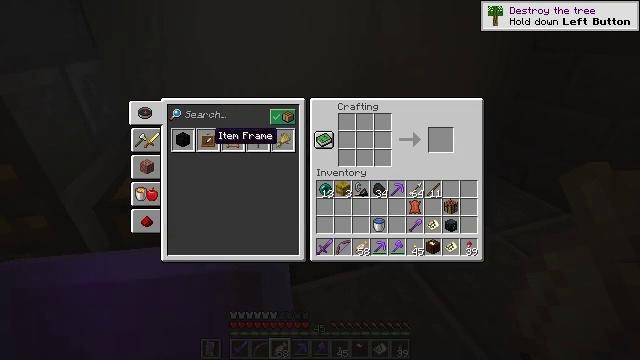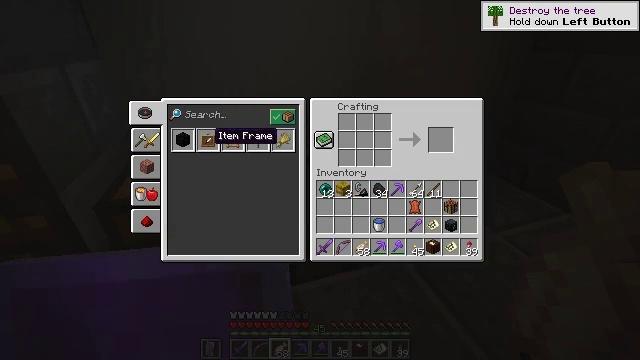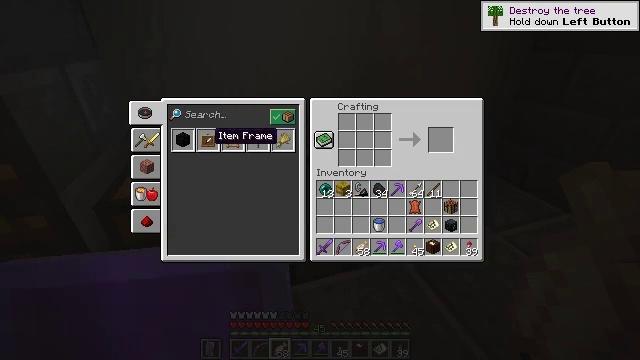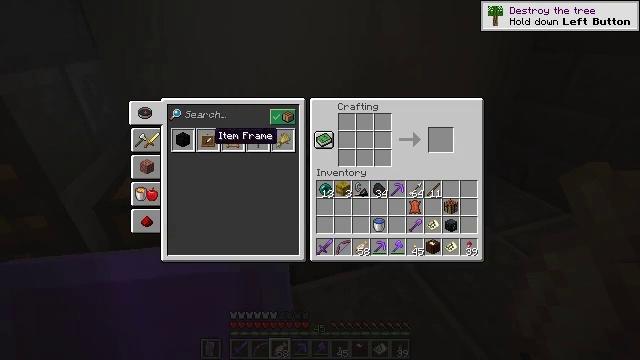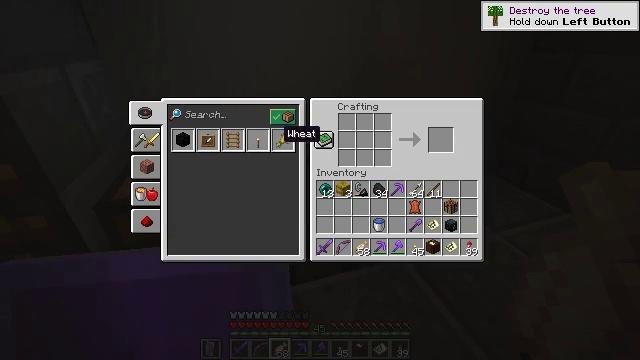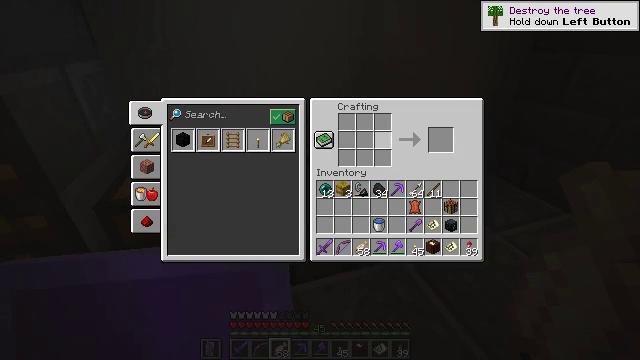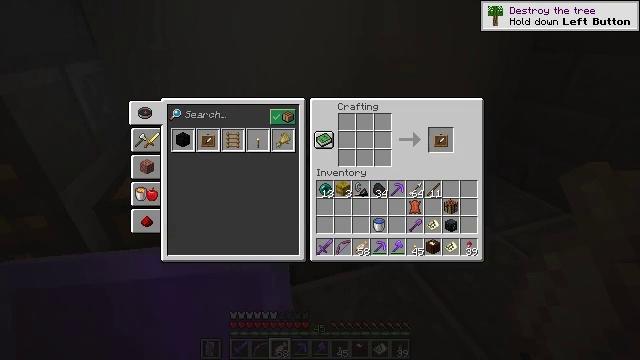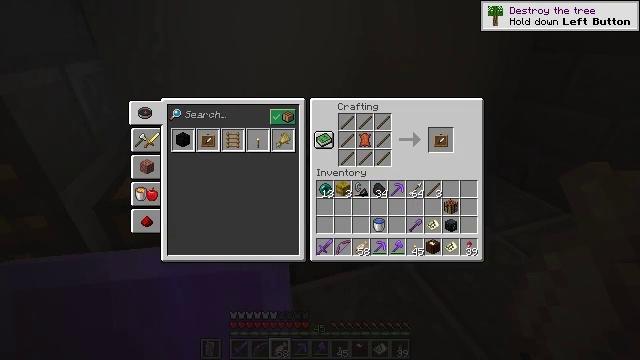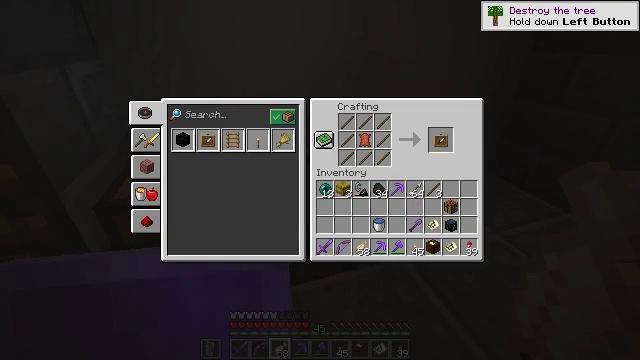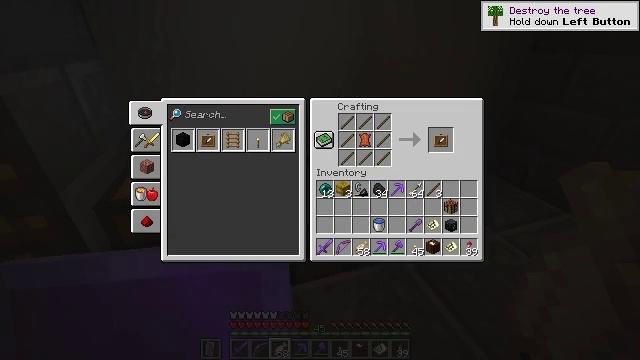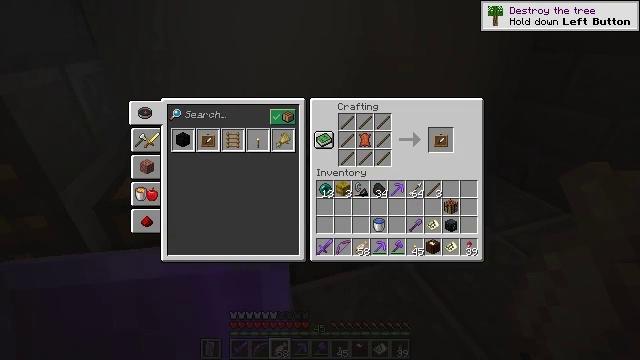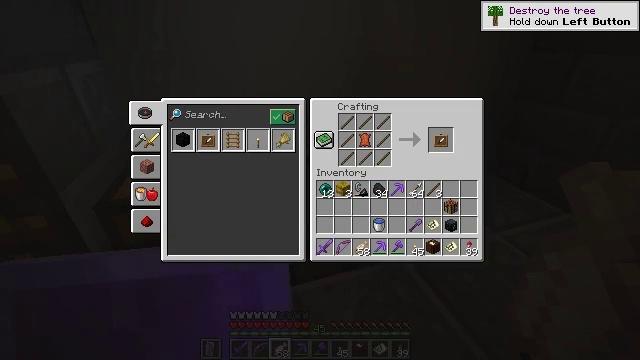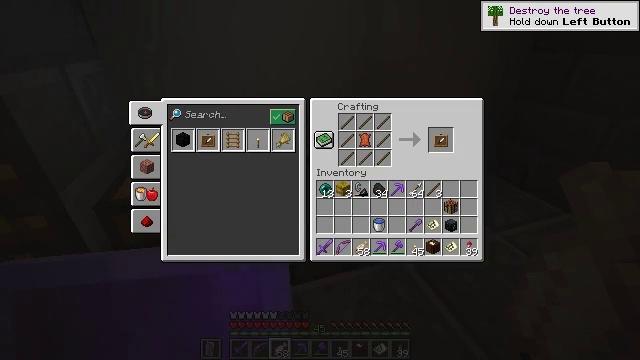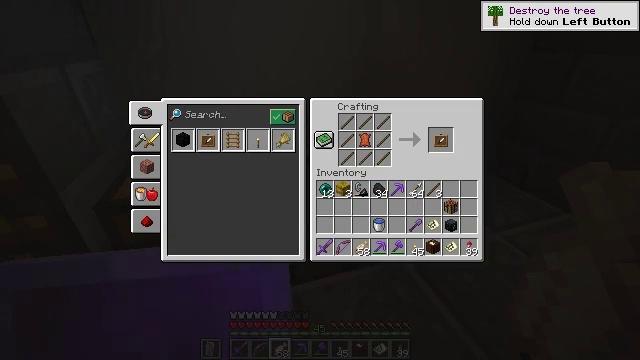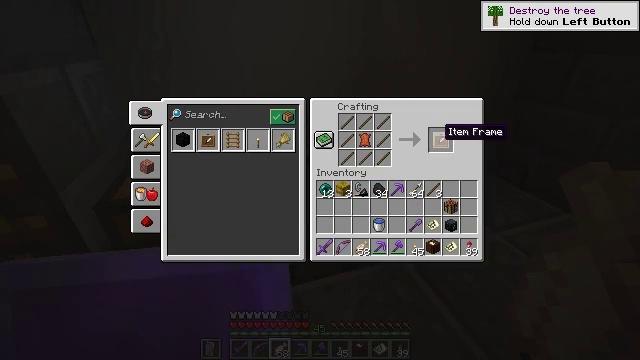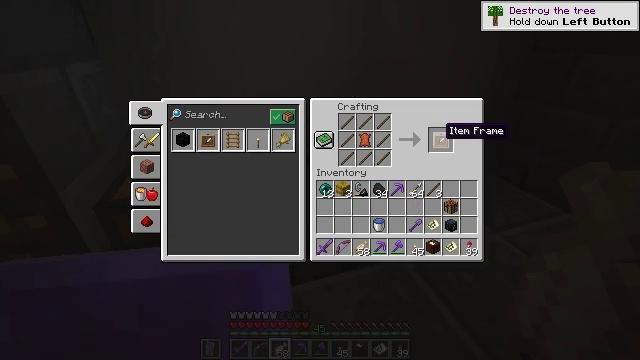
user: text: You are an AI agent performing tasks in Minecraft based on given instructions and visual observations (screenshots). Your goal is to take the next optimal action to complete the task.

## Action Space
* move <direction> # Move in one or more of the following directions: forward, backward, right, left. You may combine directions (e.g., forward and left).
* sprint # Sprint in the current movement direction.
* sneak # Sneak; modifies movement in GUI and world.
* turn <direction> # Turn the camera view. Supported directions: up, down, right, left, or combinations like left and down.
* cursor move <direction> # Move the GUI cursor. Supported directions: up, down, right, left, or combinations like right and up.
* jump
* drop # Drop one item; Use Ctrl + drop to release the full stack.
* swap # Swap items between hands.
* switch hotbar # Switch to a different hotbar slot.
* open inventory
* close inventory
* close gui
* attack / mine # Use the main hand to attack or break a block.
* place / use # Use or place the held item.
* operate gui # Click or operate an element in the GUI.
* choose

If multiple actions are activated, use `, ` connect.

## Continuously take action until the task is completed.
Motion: motion action
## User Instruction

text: Use materials in the crafting table to make an item frame.
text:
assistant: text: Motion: attack / mine
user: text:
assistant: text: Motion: attack / mine
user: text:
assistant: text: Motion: attack / mine
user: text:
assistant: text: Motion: turn right
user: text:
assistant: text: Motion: turn right
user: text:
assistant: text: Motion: turn right
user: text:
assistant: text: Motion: turn right
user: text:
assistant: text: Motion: no_op
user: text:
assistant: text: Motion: no_op
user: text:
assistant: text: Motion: sneak
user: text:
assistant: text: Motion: sneak
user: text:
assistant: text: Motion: sneak
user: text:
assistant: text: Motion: sneak
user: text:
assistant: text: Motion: sneak, turn right
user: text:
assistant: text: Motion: sneak
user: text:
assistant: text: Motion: sneak
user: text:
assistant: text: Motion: sneak
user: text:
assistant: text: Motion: sneak, attack / mine
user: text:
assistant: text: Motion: sneak, attack / mine
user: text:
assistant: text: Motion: sneak, attack / mine
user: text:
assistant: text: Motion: sneak
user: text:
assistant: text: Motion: no_op
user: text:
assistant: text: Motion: no_op